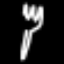
Label: fork